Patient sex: M
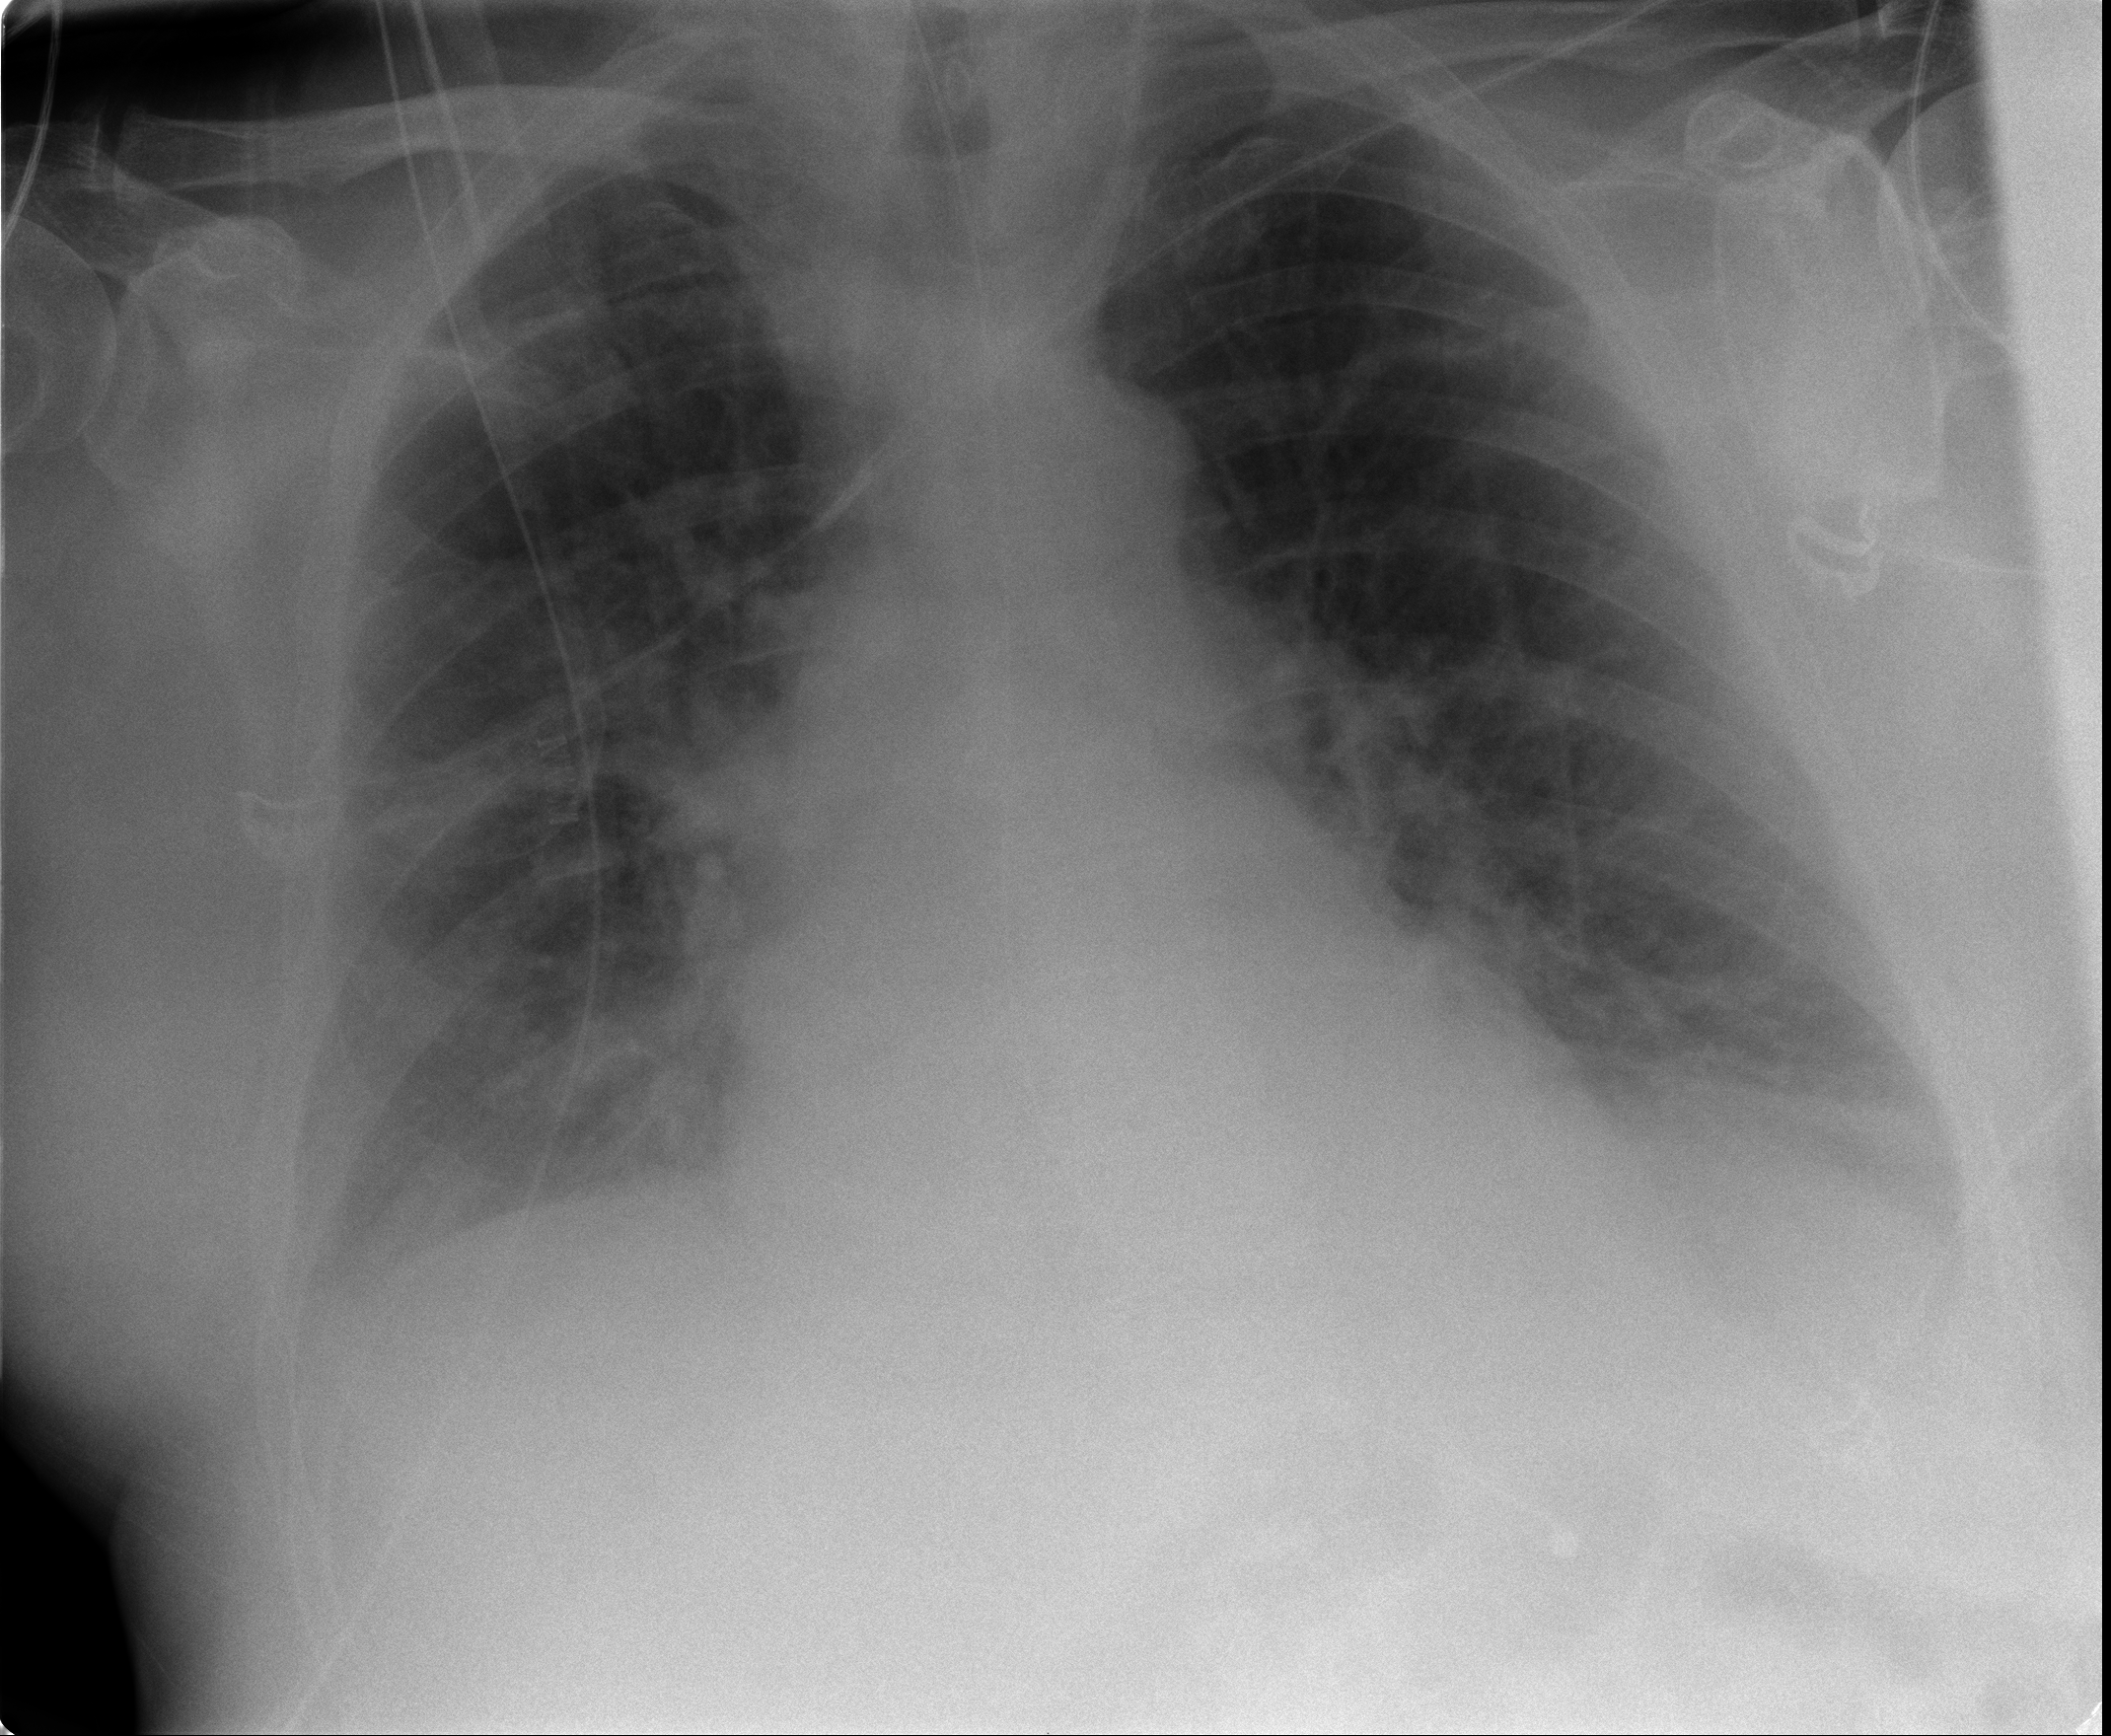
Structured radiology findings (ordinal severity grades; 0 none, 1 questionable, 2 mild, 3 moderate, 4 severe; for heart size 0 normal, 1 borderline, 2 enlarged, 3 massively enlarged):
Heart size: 2
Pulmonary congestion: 3
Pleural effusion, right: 1
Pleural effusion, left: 2
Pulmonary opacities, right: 0
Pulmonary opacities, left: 0
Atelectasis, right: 0
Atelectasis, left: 0